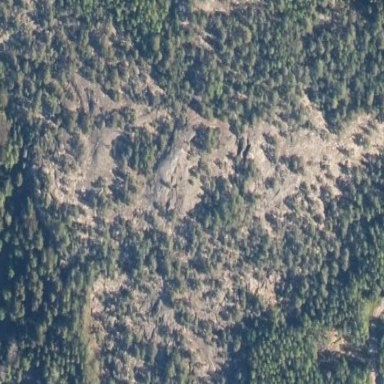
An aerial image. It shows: Landscape of bare rock.